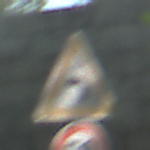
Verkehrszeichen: KurveLinks
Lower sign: Geschwindigkeit50
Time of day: Midday
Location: Outdoor (Suburban)
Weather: Clear
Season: NotSpecified
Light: Natural